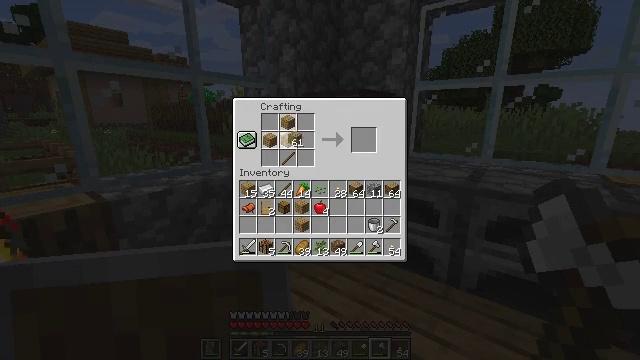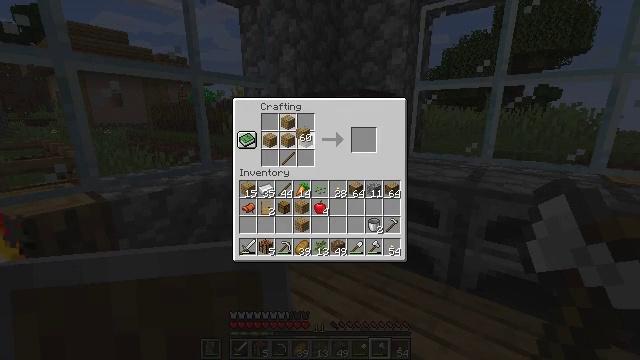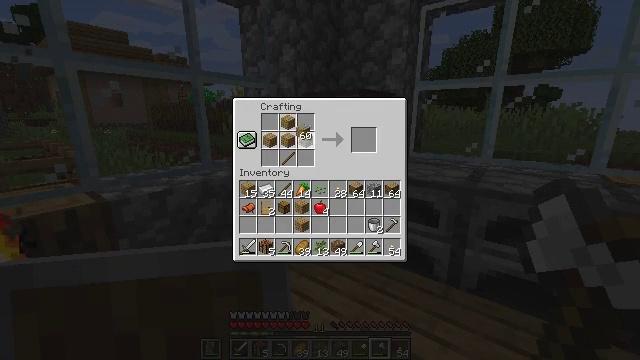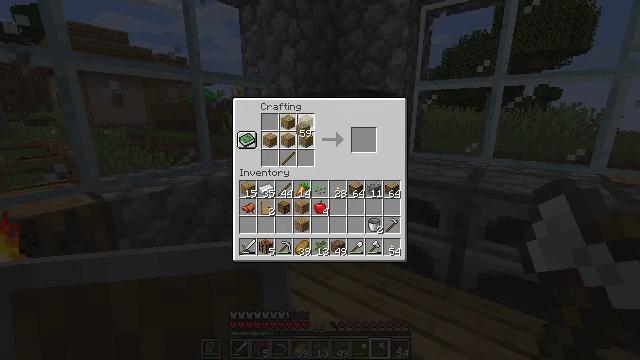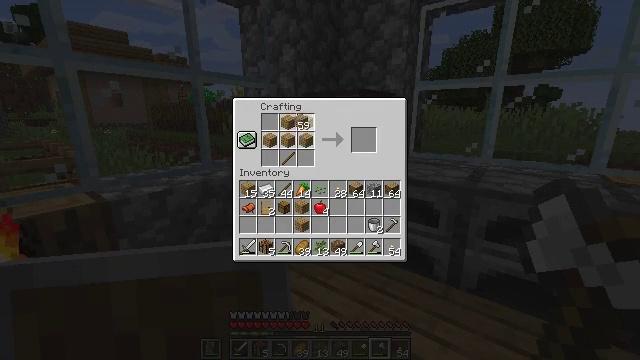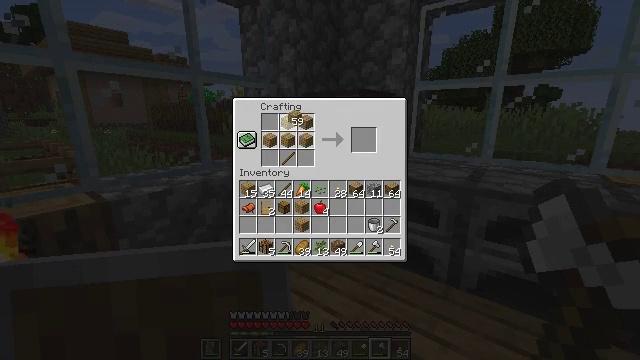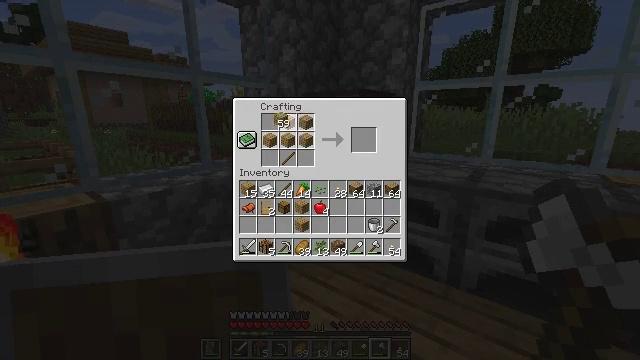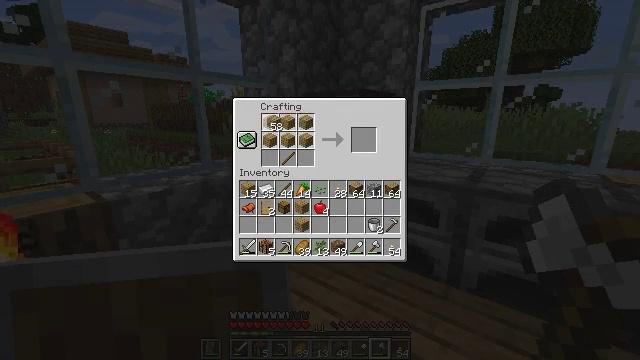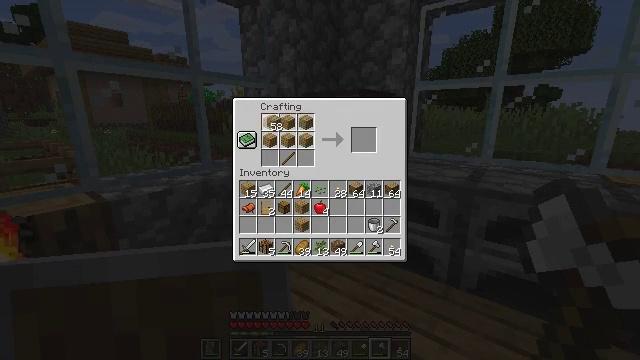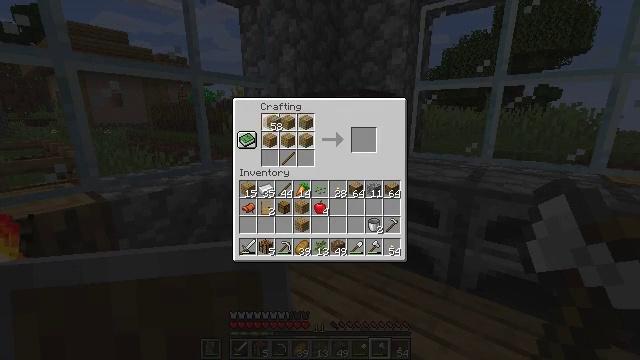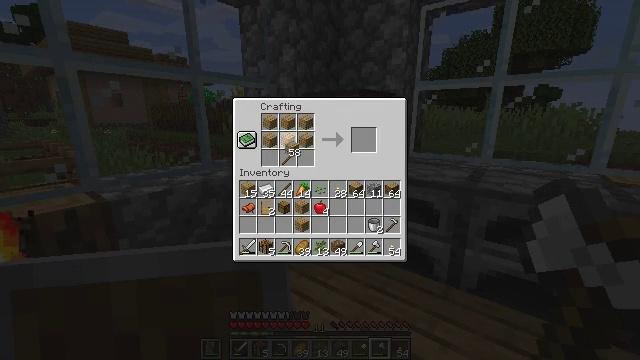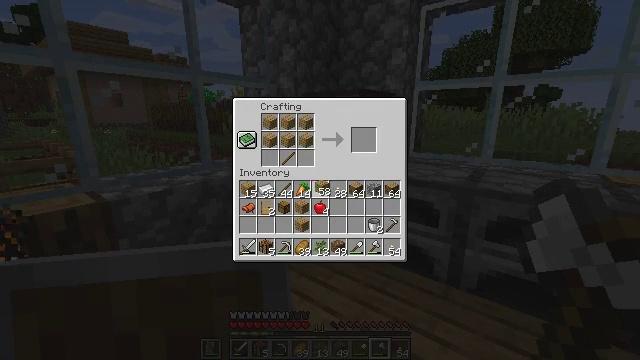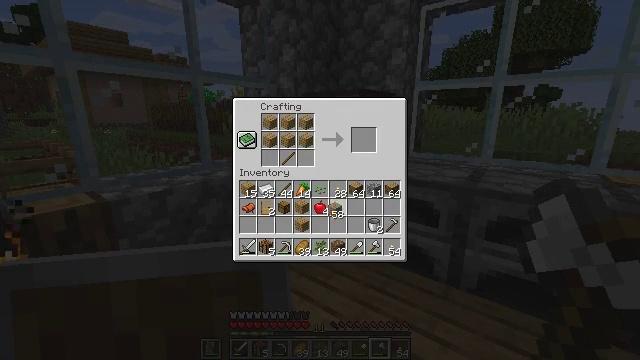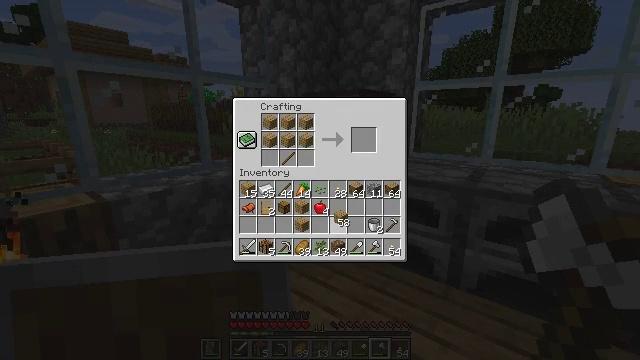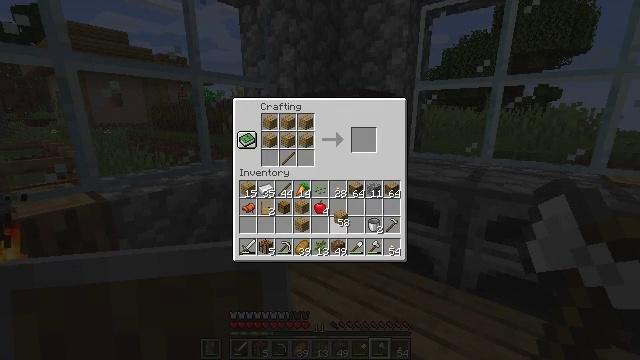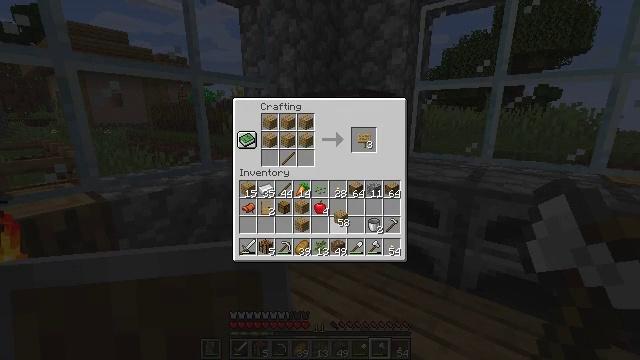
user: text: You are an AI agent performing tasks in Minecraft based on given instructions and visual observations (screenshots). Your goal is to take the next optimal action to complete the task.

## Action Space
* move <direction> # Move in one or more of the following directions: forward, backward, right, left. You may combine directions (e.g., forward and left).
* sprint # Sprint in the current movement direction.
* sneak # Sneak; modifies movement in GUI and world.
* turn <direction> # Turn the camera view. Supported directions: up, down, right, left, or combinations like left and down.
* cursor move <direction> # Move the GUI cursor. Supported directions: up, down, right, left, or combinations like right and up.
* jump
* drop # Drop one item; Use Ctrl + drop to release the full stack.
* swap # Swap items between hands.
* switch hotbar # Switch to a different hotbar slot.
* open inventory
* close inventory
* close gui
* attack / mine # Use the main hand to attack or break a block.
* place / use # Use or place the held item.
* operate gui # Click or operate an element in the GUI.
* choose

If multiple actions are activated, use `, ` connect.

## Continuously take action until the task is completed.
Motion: motion action
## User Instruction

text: Get an oak sign from crafting table.
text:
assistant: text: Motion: cursor move right, choose
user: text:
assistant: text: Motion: choose
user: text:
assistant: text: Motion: choose
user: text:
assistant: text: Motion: cursor move up, choose
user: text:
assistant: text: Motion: choose
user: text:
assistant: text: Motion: cursor move left, choose
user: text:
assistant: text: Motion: cursor move left, choose
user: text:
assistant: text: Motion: choose
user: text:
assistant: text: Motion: choose
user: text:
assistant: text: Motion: cursor move right and down
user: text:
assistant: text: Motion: cursor move right and down
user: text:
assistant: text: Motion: cursor move right and down
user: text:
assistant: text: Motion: cursor move down
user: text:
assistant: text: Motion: no_op
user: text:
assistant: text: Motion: operate gui
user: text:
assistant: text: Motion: operate gui
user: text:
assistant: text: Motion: operate gui
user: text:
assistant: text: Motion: no_op
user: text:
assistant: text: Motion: no_op
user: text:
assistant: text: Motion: cursor move up
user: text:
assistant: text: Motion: cursor move right and up
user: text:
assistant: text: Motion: cursor move right and up
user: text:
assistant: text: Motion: sneak, cursor move up
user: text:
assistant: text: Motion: sneak
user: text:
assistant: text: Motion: sneak, operate gui
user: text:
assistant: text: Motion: sneak, operate gui
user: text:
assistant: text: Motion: sneak, operate gui
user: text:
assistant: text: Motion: sneak, cursor move left and down
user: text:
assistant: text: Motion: sneak, cursor move left and down
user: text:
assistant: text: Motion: cursor move down